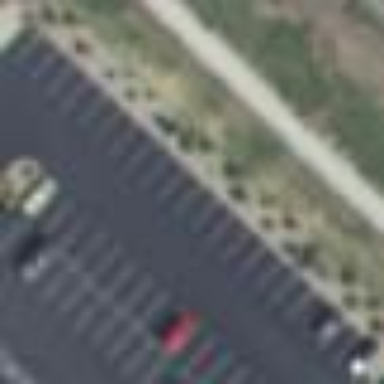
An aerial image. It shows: Parking area with asphalt surface.